Question: I'm having some issues with creating new drive labels through a script. I've isolated the problem down to a few lines to reproduce the issue.
First, create a file called 'Test.ps1':
'''
New-PSDrive -name Foo -PSProvider FileSystem -root "C:\Code"
Set-Location Foo:'''
You can change 'C:\Code' with any directory that exists.
Next, on the PowerShell command line, run:
'''
.\Test.ps1
'''
Followed by:
'''
Push-Location Foo:'''
The error I'm getting is:
'''
Push-Location : Cannot find drive. A drive with the name 'Foo' does not exist.
At line:1 char:14
+ Push-Location <<<< Foo: + CategoryInfo : ObjectNotFound: (Foo:String) [Push-Location], DriveNotFoundException
+ FullyQualifiedErrorId : DriveNotFound,Microsoft.PowerShell.Commands.PushLocationCommand
'''

It's as if the 'Push-Location' stack caches all the drive labels when the shell is initialized, and the 'New-PSDrive' command doesn't update that cache. Is there any way to work around this bug, or force this to update? Thanks!
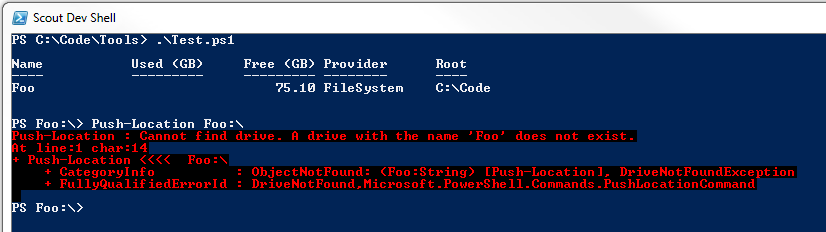
Answer: Normally a called script or function is run in a new scope, so variables, functions, and drives defined in that scope are not accessible in outer scopes unless they are explicitly added to the global scope.
You can explicitly add the drive to the global scope, as you've mentioned, with the Scope parameter on 'New-PSDrive'. There are several cmdlets and functions that have a scope parameter. Use 'get-help * -Parameter Scope' to find them.
Another option is to run the script in the current scope using the dot source notation:
'''
. .\Test.ps1
'''